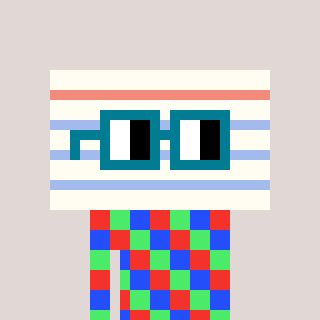
a pixel art character with square dark green glasses, a empty notebook page-shaped head and a yellow-colored body on a warm background